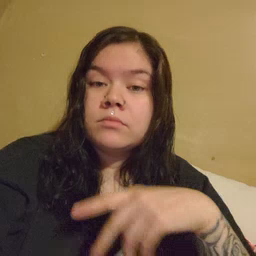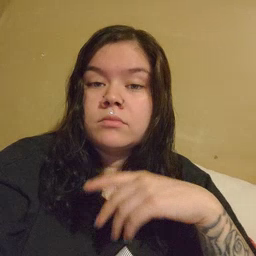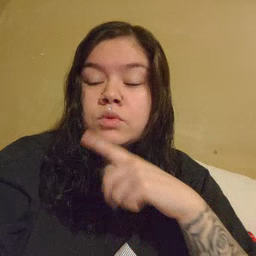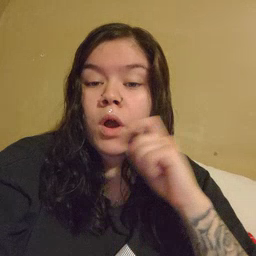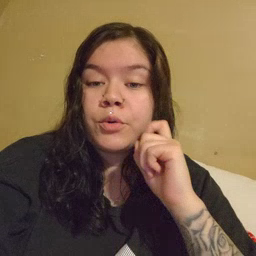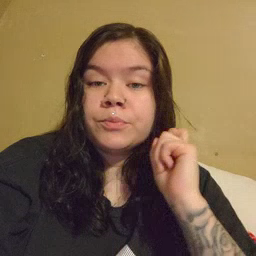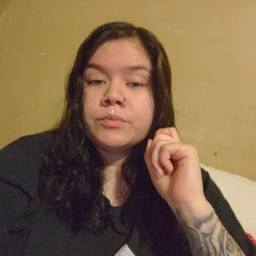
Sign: dryer